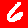
Digit: 6